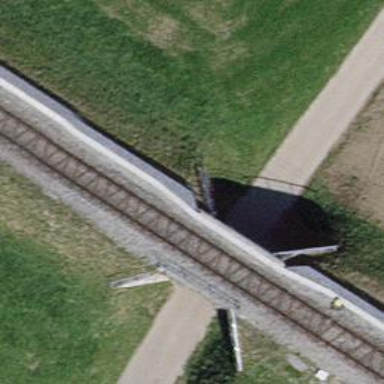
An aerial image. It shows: Railway tunnel with one electrified track and contact line.